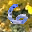
Label: 6